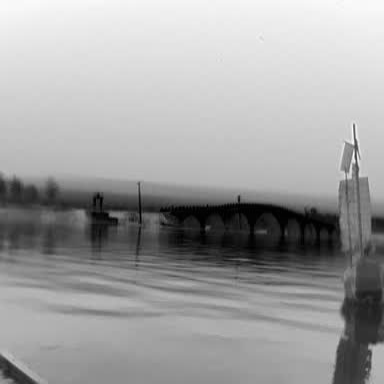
There is a sailboat in the infrared image.